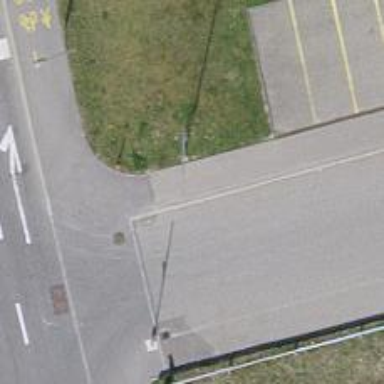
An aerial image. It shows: Lift gate barrier.